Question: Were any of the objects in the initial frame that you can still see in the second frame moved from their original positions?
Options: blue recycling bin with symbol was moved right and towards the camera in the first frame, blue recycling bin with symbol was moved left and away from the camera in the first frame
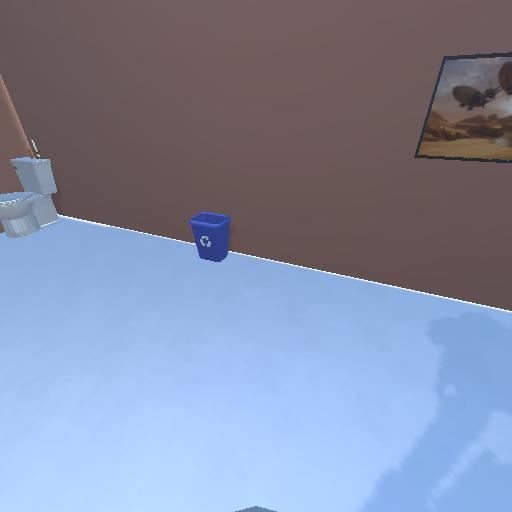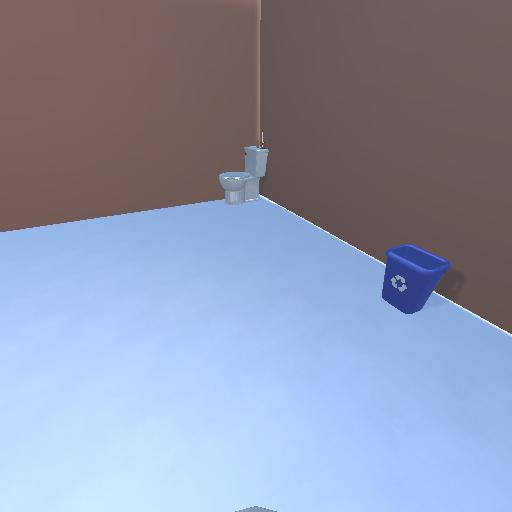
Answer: blue recycling bin with symbol was moved right and towards the camera in the first frame